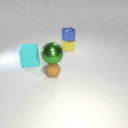
large cyan rubber cube behind small brown rubber sphere